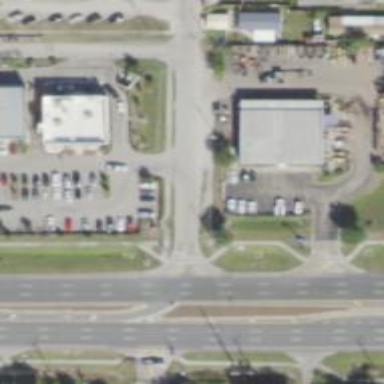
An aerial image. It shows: Unclassified road with asphalt surface and sidewalk on the left.